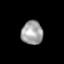
Tissue: skin
Cell type: Epithelial cells
Senescence score: 0.198
Nuclear area (px): 502
Mean DAPI intensity: 159.926